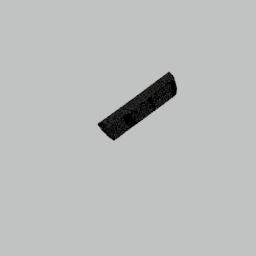
Label: architecture